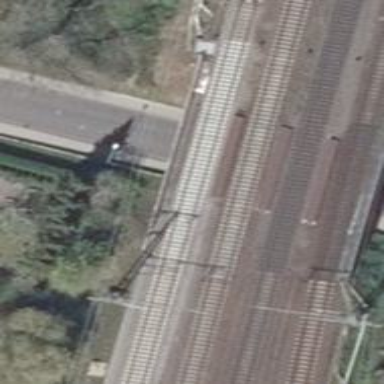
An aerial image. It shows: Bridge over electrified railway with contact line.